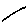
Label: line